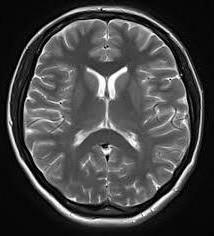
Label: notumor